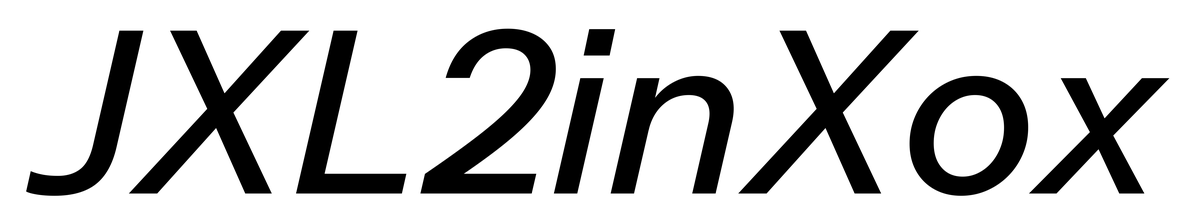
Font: InstrumentSans-Italic_Medium_Italic